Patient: sex M, age 57
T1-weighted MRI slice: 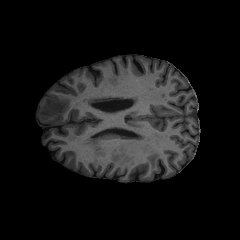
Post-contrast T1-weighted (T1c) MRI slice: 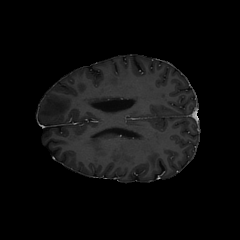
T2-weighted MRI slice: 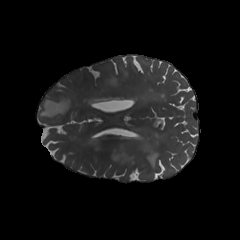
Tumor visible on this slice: yes
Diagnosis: Glioblastoma, IDH-wildtype
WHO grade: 4